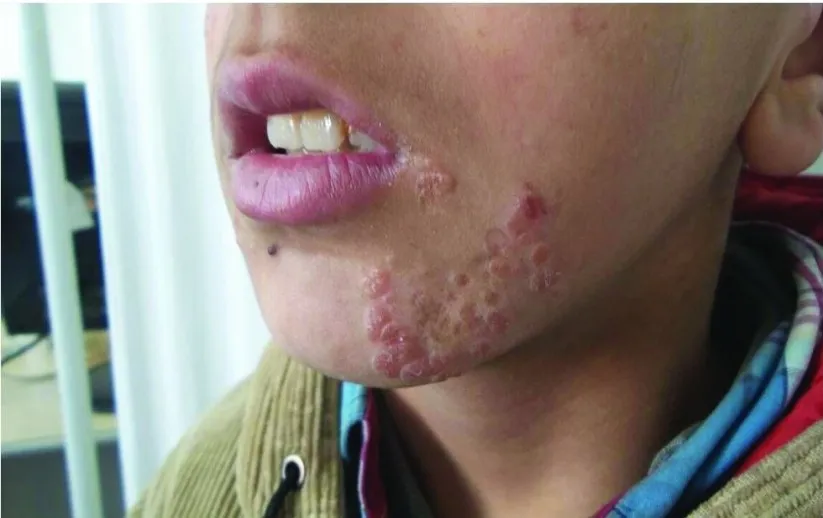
Multiple yellowish-brown coalescing papular lesions located in the patient's left cheek.
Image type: medical_photograph (skin_photograph)